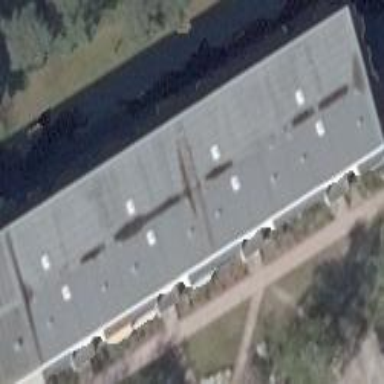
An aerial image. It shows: Building with apartments and flat roof.